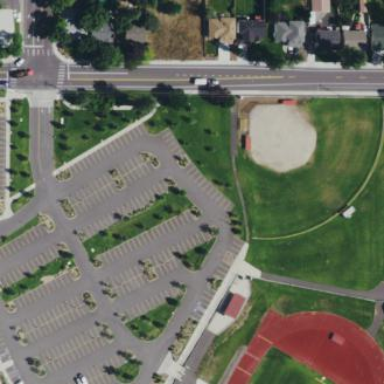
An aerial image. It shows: Parking area with asphalt surface.